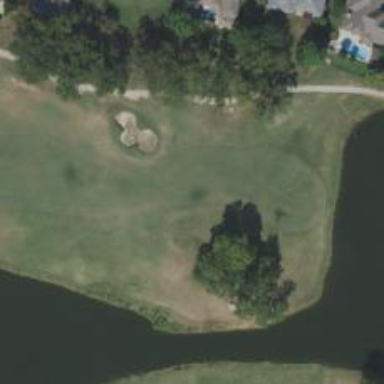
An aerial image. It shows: View of golf hole.